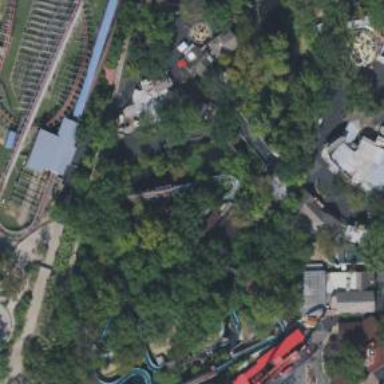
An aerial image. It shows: River rafting attraction.